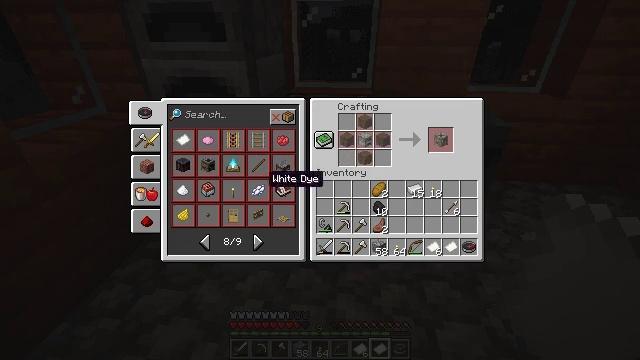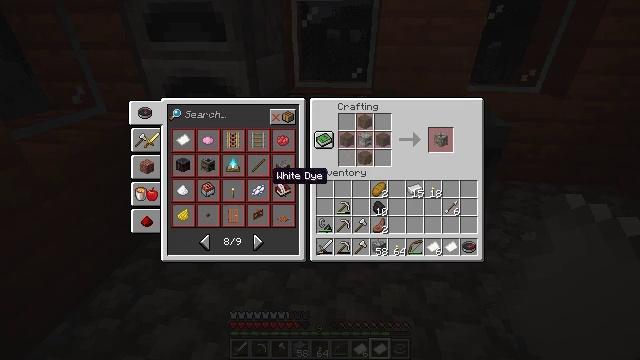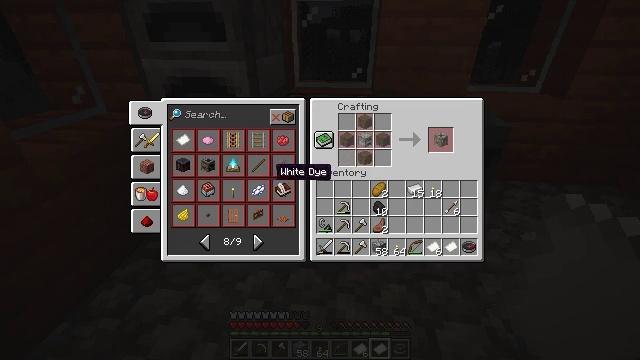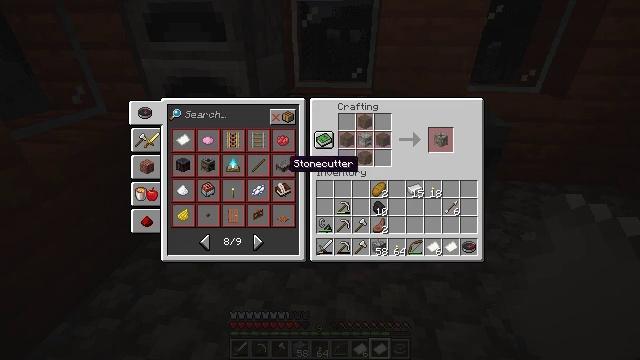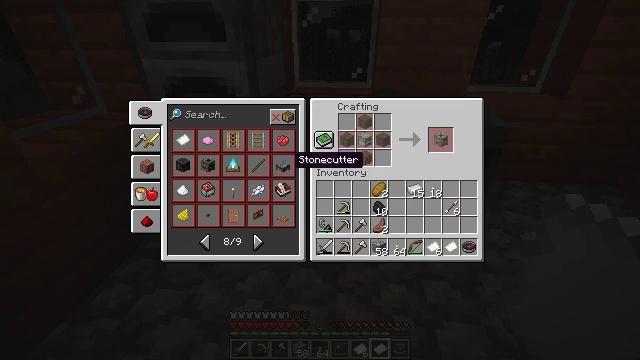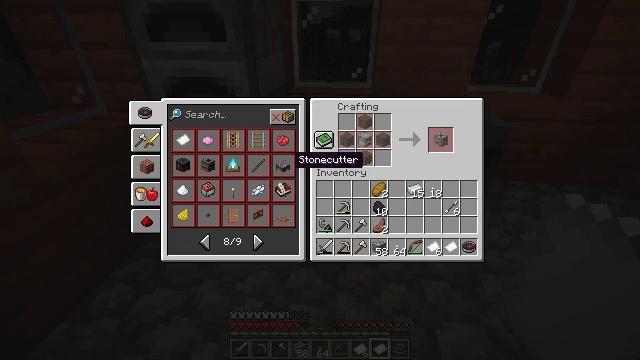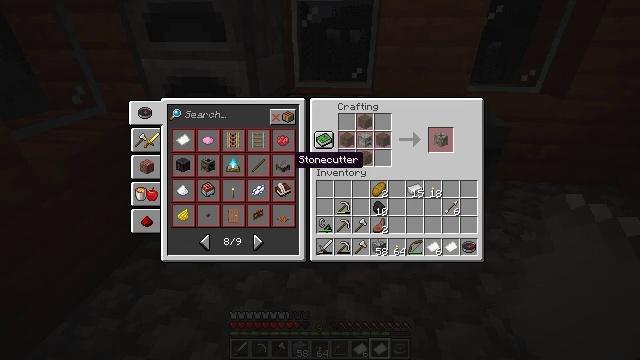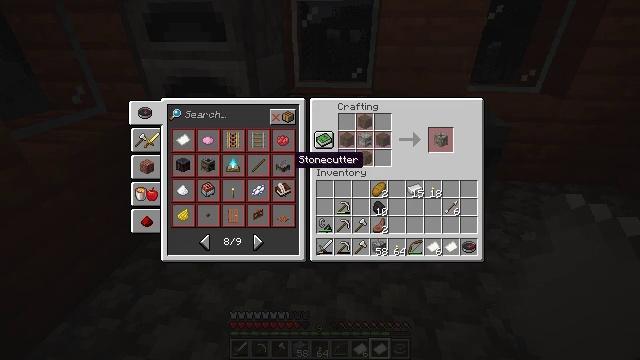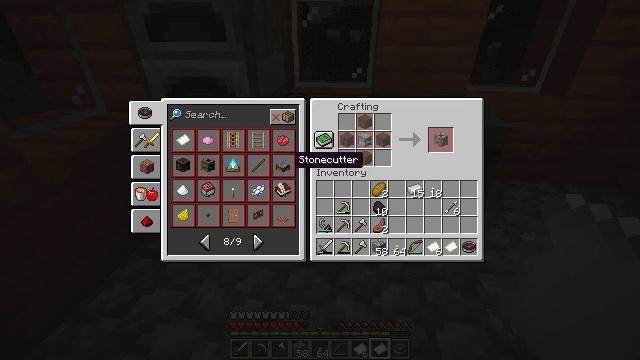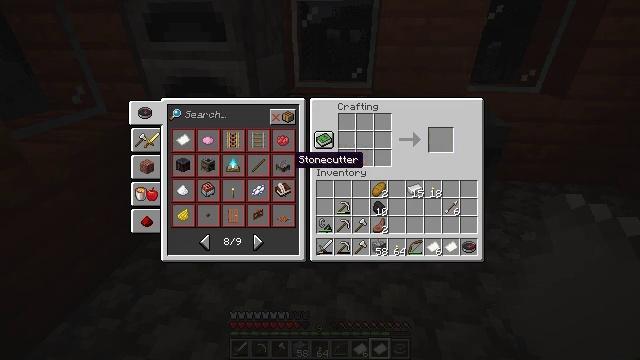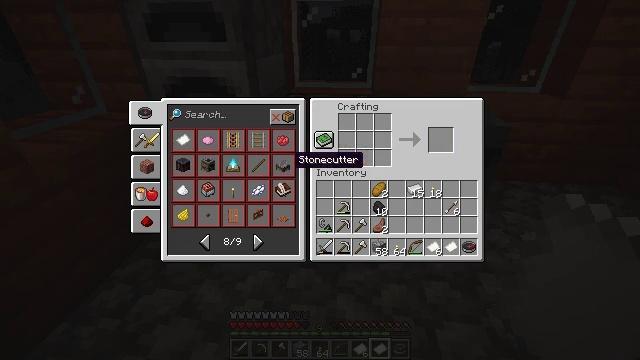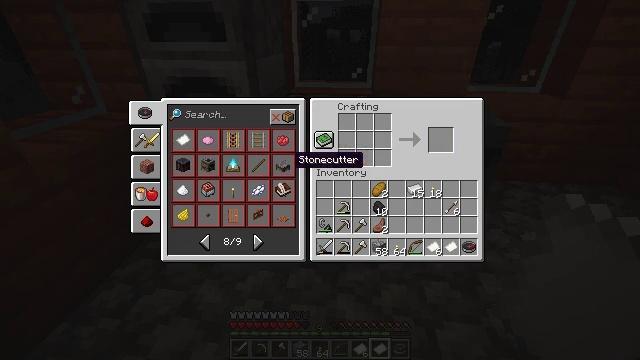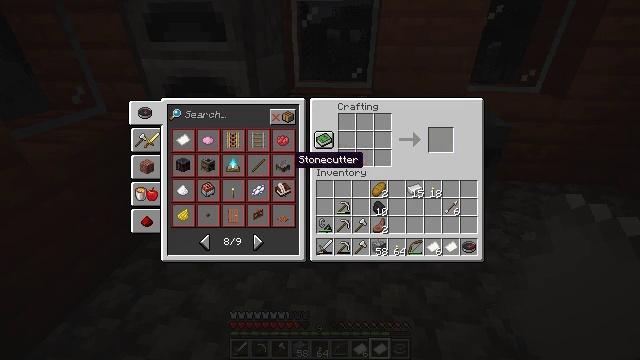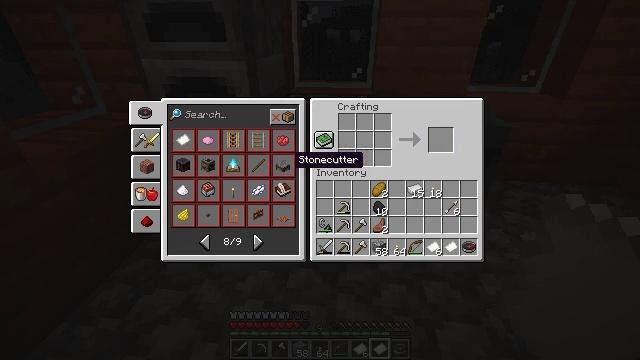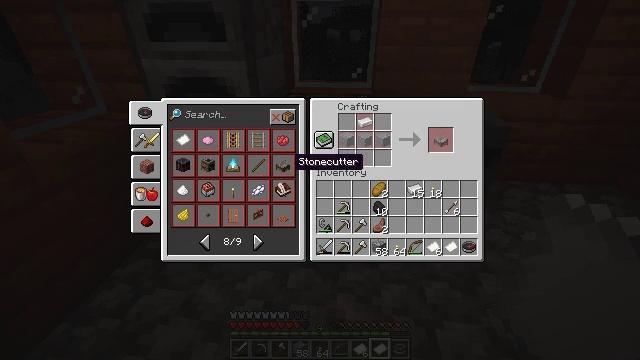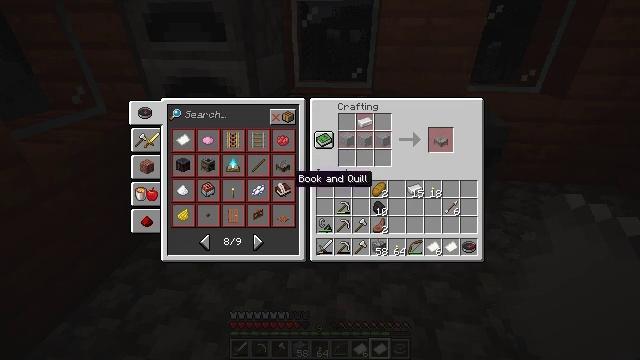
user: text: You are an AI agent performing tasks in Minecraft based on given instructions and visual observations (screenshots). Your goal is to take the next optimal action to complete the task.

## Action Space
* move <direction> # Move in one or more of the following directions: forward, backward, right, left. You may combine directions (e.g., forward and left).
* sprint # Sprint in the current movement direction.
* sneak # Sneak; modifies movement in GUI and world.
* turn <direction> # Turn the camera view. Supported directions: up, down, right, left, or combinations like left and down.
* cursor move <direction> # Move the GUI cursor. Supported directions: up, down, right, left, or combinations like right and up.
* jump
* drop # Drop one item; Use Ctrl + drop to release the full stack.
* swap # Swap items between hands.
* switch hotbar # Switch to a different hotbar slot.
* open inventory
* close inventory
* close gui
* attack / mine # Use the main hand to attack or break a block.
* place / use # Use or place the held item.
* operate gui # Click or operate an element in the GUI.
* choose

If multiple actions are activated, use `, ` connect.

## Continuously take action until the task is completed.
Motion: motion action
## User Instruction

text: Open the crafting table and make a stonecutter.
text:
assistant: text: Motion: no_op
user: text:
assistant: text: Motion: no_op
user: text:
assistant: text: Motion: turn right and up
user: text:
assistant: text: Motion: no_op
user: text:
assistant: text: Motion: no_op
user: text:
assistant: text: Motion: no_op
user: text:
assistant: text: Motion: no_op
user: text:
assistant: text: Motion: no_op
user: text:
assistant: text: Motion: attack / mine
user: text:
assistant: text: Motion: attack / mine
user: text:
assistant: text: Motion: attack / mine
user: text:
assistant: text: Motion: attack / mine
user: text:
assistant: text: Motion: no_op
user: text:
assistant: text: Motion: no_op
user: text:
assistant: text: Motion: turn down
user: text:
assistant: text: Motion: turn down
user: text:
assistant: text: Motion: turn down
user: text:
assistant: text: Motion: turn left and down
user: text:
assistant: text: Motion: no_op
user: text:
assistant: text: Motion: no_op
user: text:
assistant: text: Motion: no_op
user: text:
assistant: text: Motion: no_op
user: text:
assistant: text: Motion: no_op
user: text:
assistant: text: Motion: no_op
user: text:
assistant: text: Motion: no_op
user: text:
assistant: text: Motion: no_op
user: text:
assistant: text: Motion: no_op
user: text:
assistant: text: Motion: no_op
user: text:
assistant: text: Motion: no_op
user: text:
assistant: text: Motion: no_op